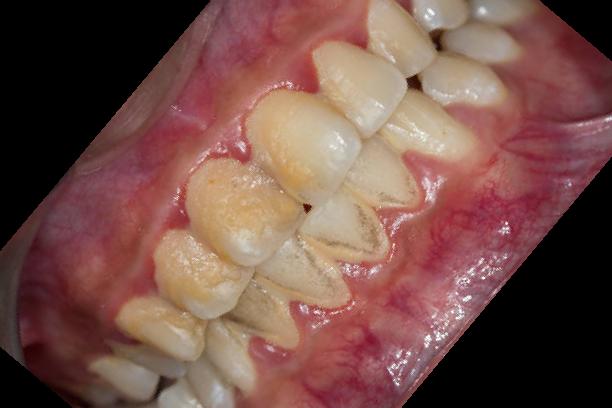
Condition: Calculus